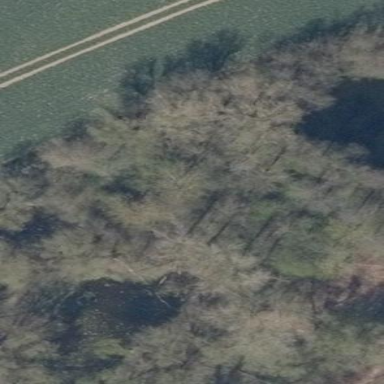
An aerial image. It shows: Deciduous forest dominated by broadleaved trees.